Interaction volume radius: 5 \u00c5
Interaction volume height: 25 \u00c5
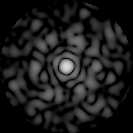
Disorder parameter: 0.8203